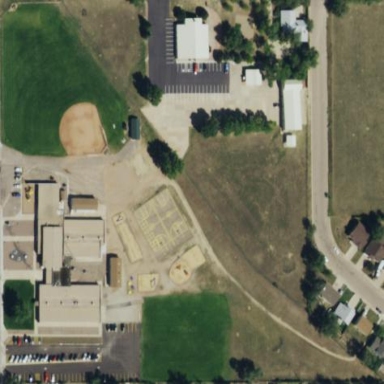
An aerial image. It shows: School.